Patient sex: M
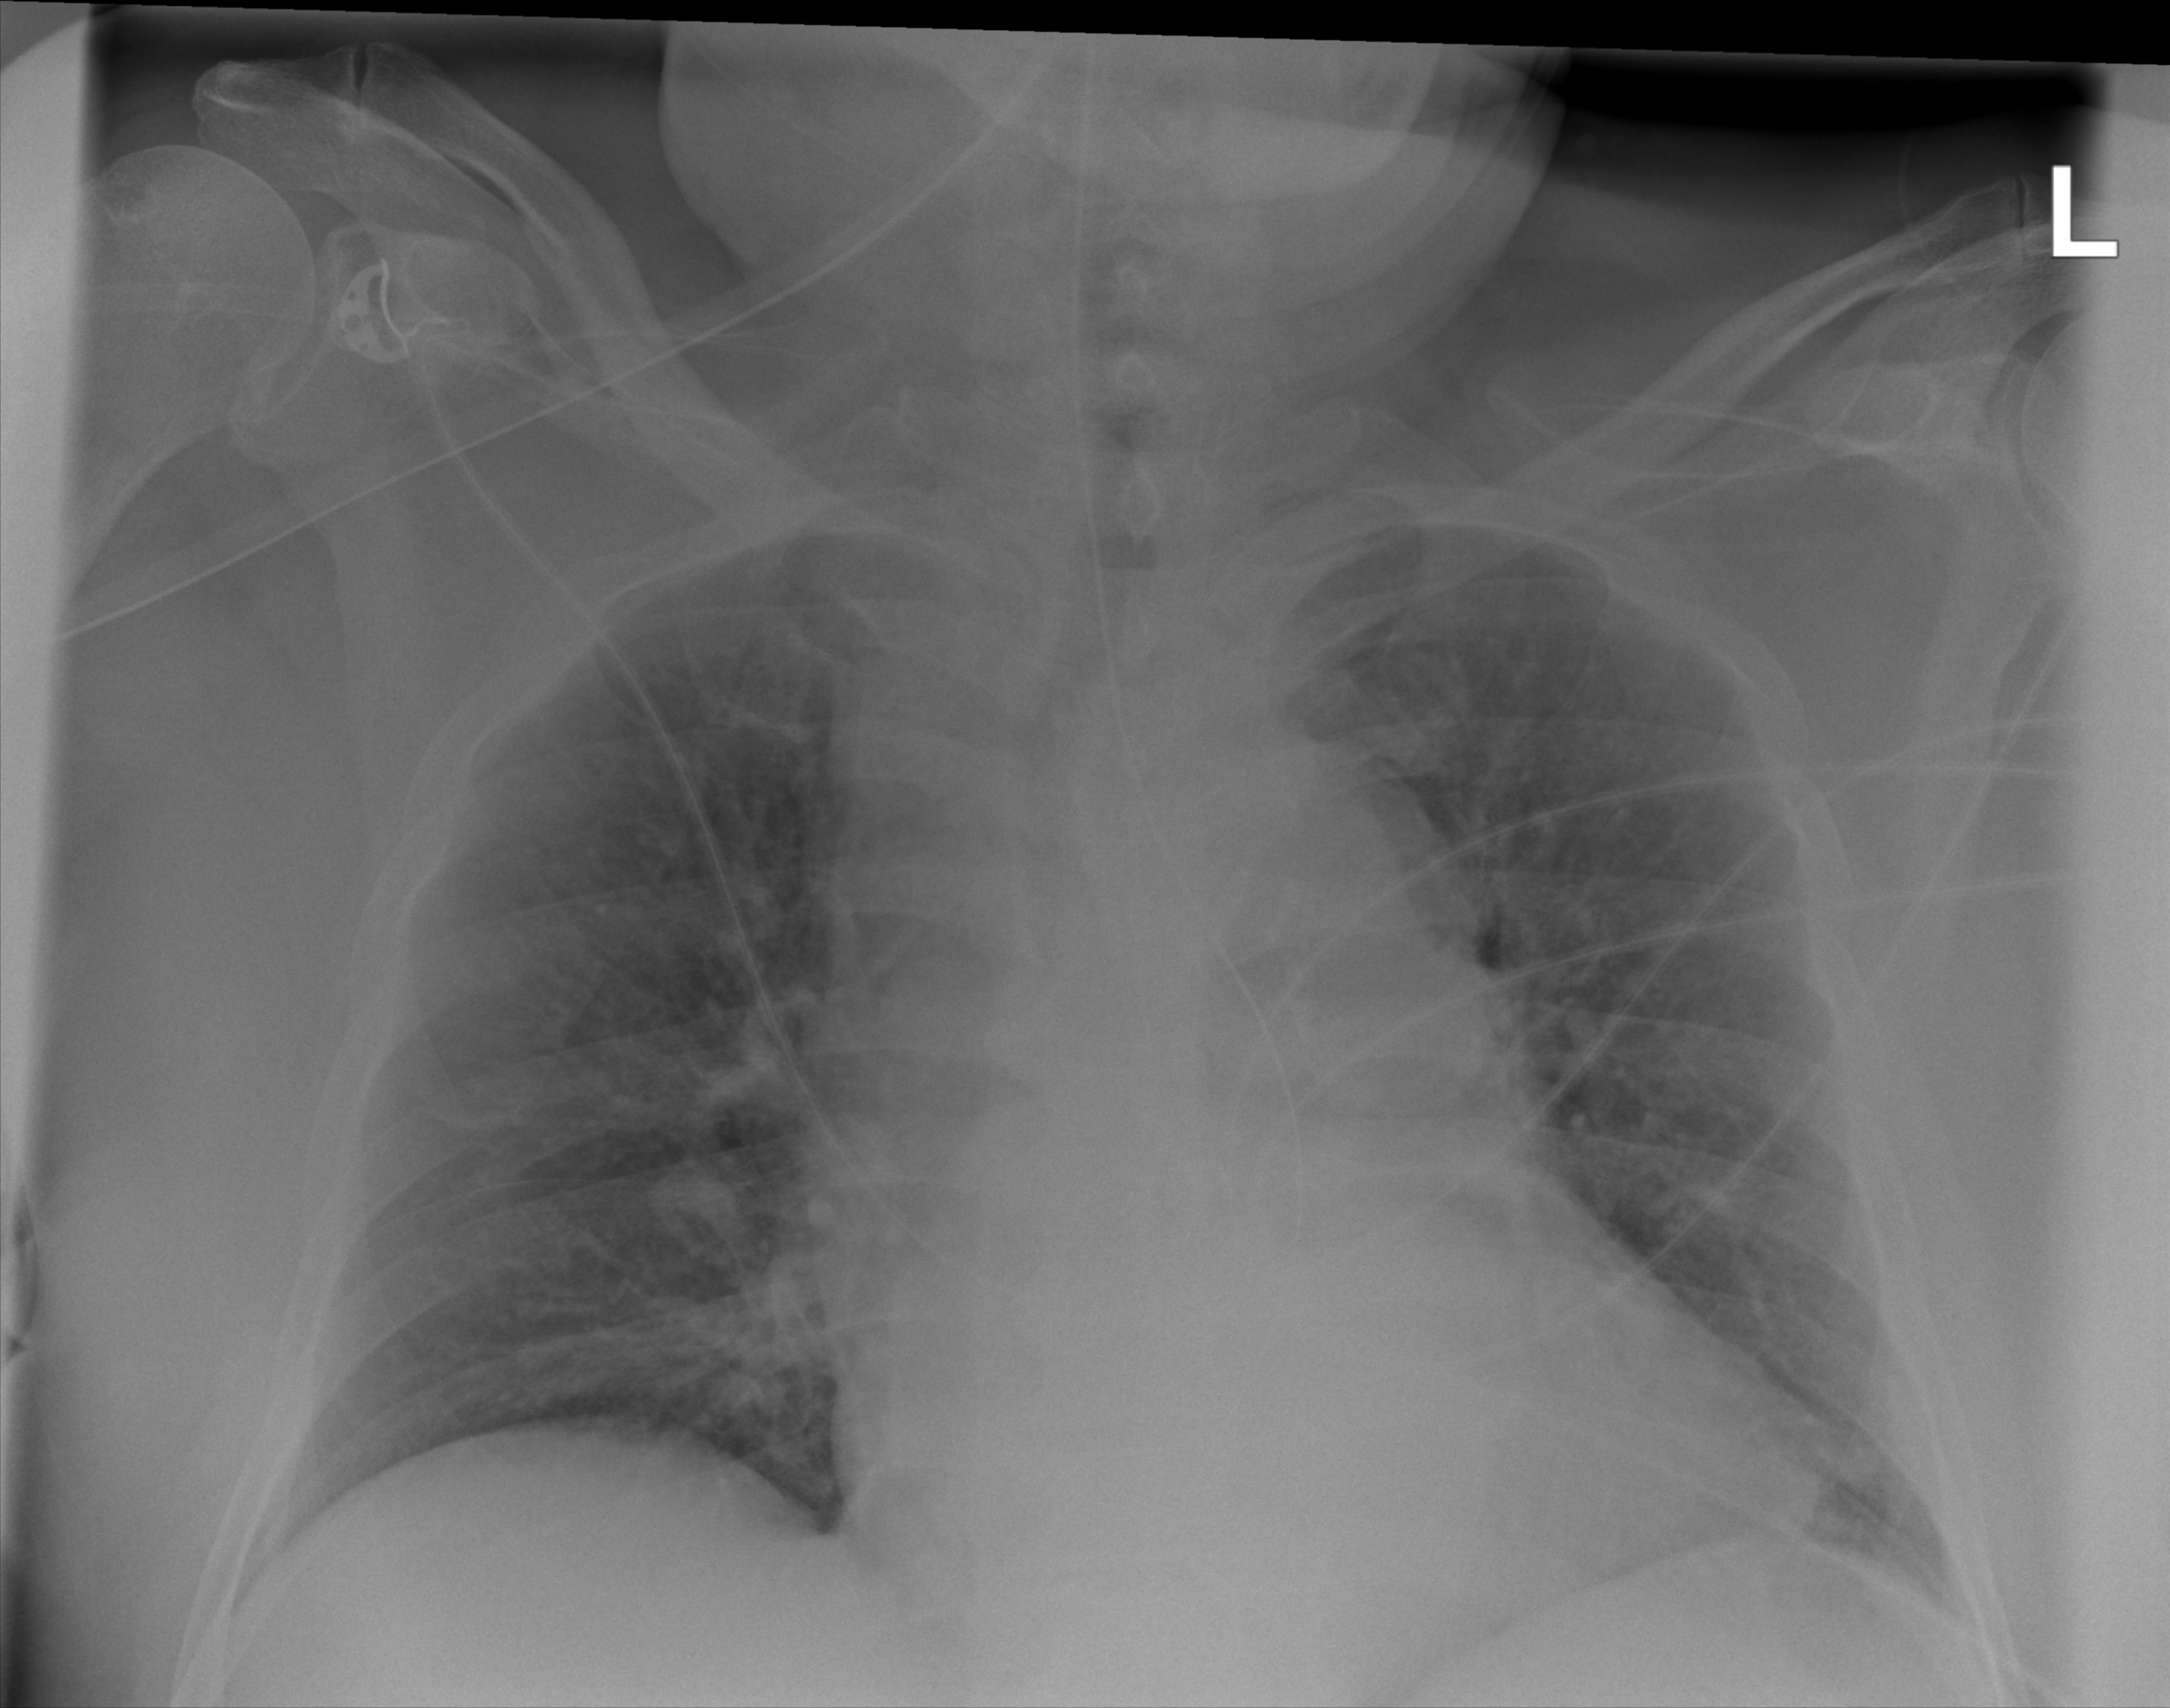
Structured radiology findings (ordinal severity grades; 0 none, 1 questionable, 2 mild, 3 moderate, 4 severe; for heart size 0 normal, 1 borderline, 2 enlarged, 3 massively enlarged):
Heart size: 2
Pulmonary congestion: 2
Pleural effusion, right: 0
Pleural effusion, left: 0
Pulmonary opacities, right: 1
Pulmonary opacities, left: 0
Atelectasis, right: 0
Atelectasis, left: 0